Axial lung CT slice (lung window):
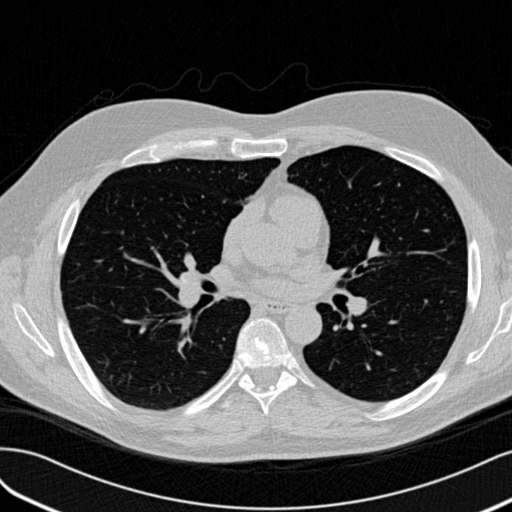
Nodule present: no